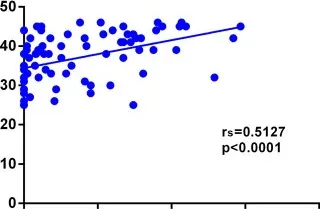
(B) Correlation between NI and ALSFRS-R scores at different time points of follow-up (rs = 0.5127, p < 0.0001). NI, neurophysiological index; ALSFRS-R, amyotrophic lateral sclerosis functional rating scale-revised; rs, Spearman coefficient.
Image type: chart (chart)